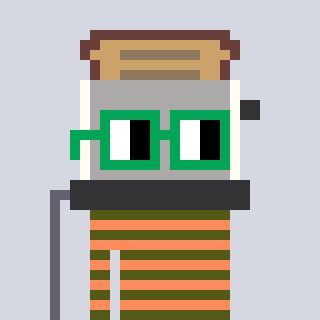
a pixel art character with square green glasses, a toaster-shaped head and a peachy-colored body on a cool background